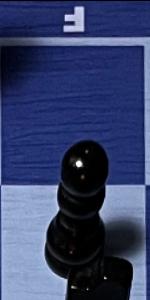
Label: Pawn_Black